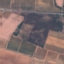
Land use / land cover: PermanentCrop